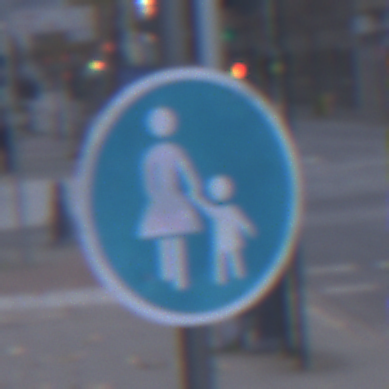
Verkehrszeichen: Gehweg
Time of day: SunriseSunset
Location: Outdoor (Urban)
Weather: PartlyCloudy
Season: NotSpecified
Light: Natural